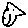
Label: fish